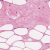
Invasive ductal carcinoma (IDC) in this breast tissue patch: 0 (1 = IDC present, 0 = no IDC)